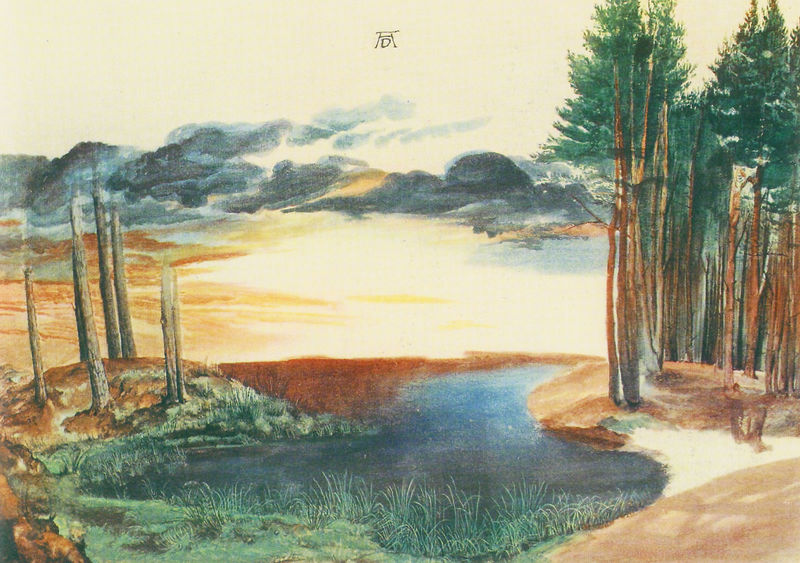
Titel: Ein Waldweiher
Künstler: Albrecht Dürer
Institution: London, British Museum
Schlagwörter: baum, blau, gemälde, himmel, schatten, wasser, wolken, aquarell, bäume, fluss, frauen, gelb, grün, landschaft, menschen, sand, see, teich, ufer, braun, grau, licht, schwarz, vordergrund, weiss, gras, rot, weg, signatur, bach, erde, horizont, hügel, schilf, stamm, rauch, sonne, boden, wald, berge, wüste, sonnenuntergang, tannen, brand, stämme, ad, oase, stümpfe, tusche, waldbrand, lichtung, kiefer, tümpel, abholzung, halb, nadelbäume, waldstück, dürer, brau, nürnberg, unvollständig, albrecht, albrecht dürer, vordergrun, über, a, d, albracht, stupf, ggras, antithese, rhodung, rhoden, lhimmel, bürnberg, halbe bäume